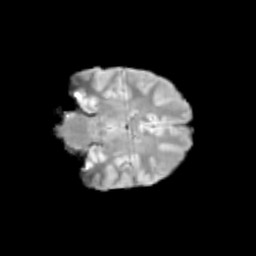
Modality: T2w
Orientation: coronal
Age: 11
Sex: male
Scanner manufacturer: siemens
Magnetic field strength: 3 T
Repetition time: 3.8 s
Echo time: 0.07 s